Aerial crown-view tile of a tropical tree (Barro Colorado Island, Panama), acquired 20241112:
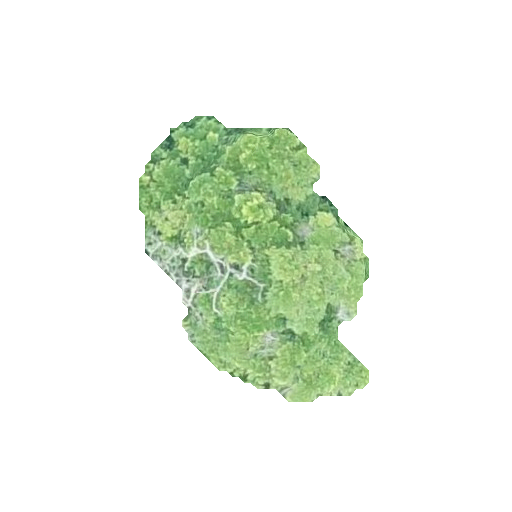
Species: Terminalia amazonia
GBIF accepted scientific name: Terminalia amazonica
Crown area: 70.564 m²